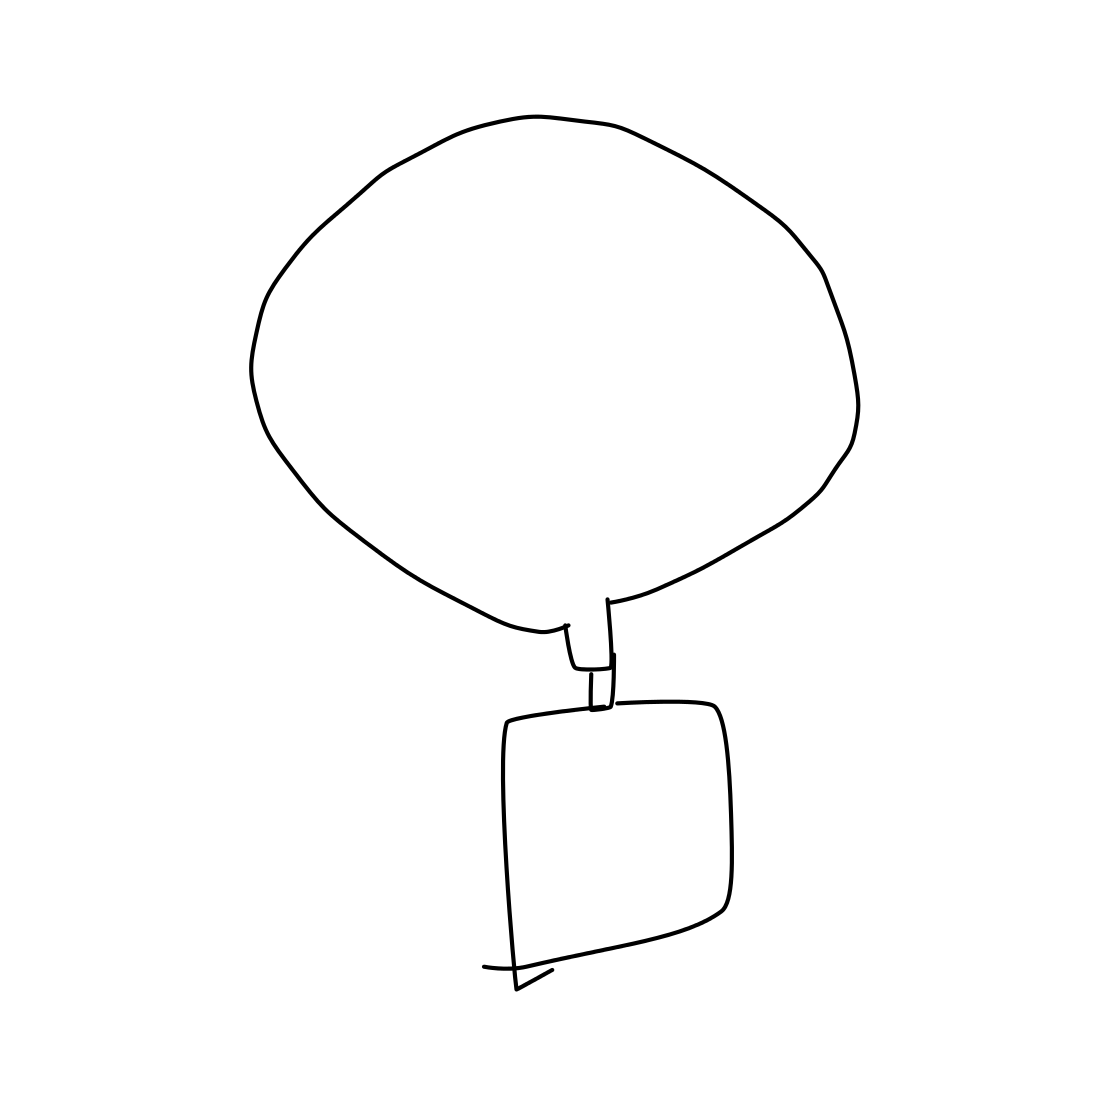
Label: hot air balloon